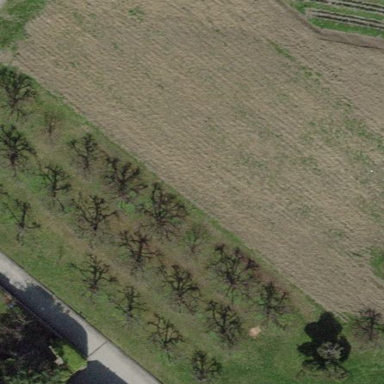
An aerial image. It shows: Orchard.